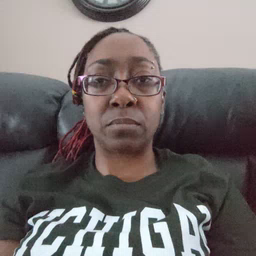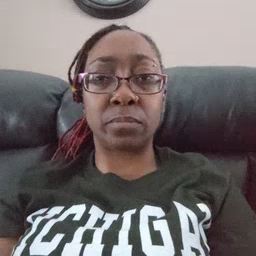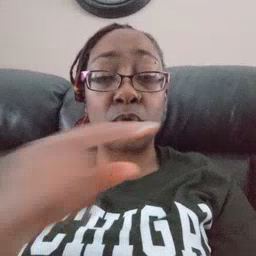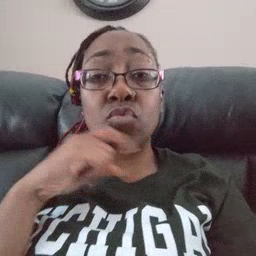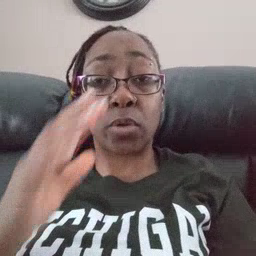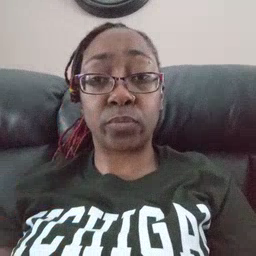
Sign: dryer